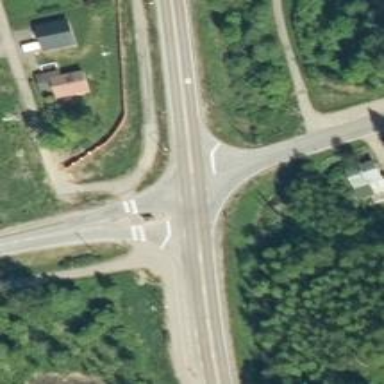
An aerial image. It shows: Road with stop sign.